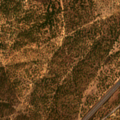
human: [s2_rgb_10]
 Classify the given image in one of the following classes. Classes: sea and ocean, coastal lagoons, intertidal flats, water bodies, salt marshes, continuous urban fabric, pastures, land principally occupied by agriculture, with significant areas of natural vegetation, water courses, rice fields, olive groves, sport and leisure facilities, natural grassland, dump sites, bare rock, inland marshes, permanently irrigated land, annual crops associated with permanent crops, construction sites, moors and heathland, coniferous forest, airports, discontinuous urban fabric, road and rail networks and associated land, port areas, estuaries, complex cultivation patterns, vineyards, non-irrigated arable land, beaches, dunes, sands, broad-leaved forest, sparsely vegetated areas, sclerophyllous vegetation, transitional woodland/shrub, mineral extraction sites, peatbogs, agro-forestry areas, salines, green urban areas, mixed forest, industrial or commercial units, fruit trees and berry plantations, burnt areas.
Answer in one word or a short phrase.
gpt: agro-forestry areas, transitional woodland/shrub